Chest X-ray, AP view. Patient: 59 years old, sex F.
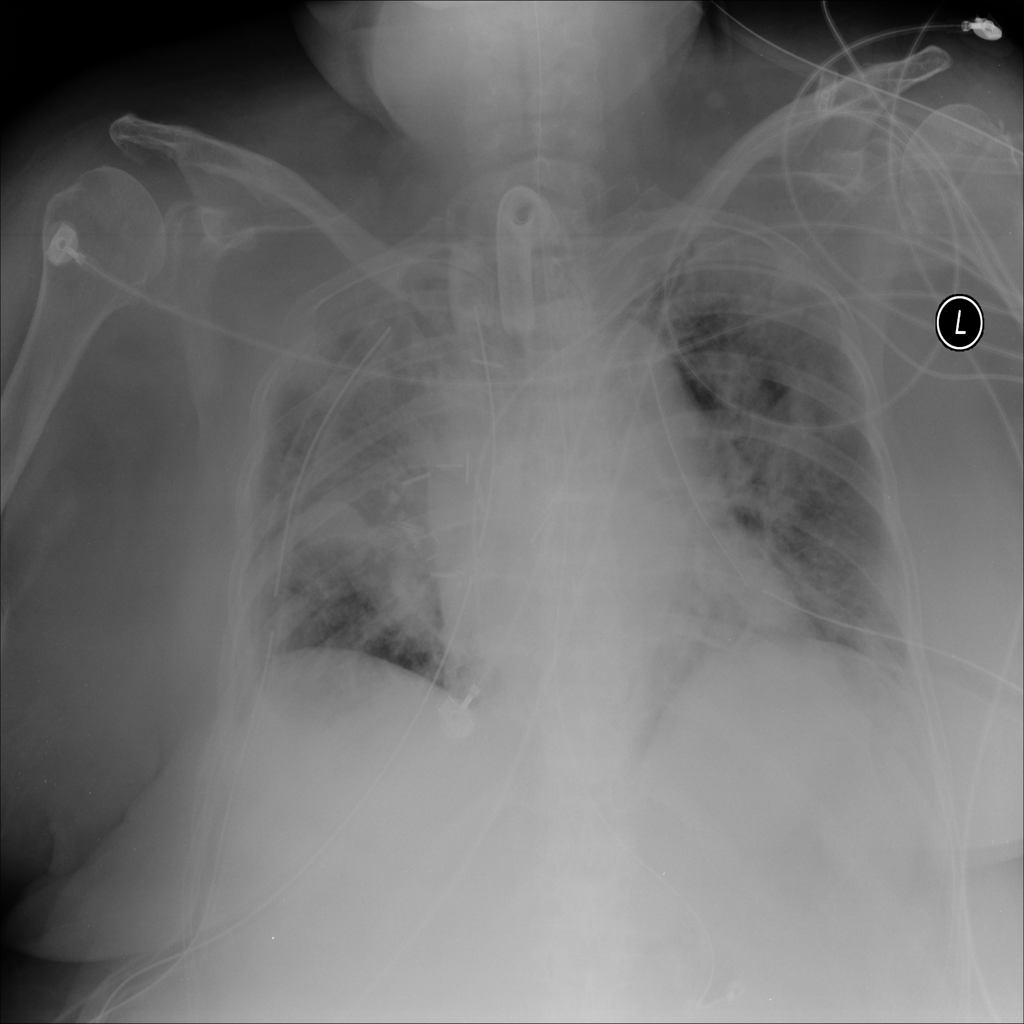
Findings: Infiltration, Nodule